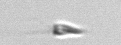
Label: Calciopappus